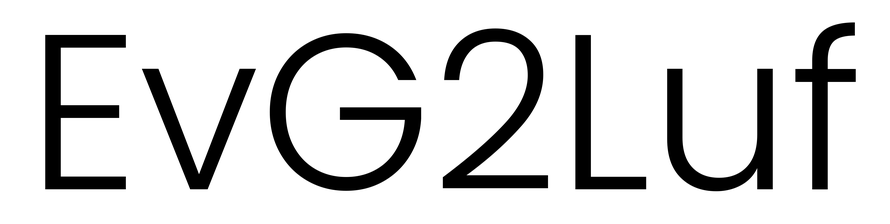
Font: Poppins-Light